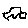
Label: car